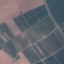
Land use / land cover: PermanentCrop